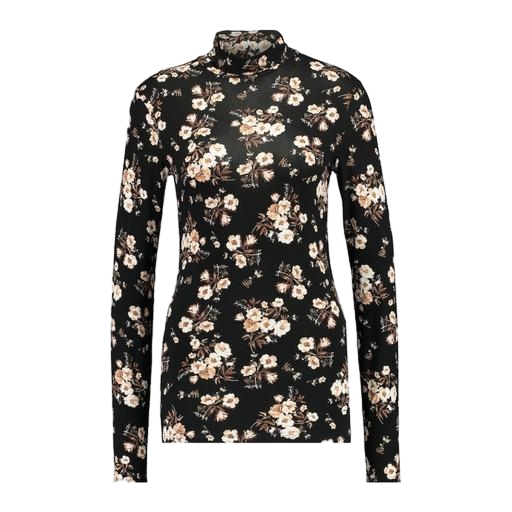
black petite printed mock-neck top only macy, black floral print mock neck top, multicolor floral-print t-shirt only macy, white background